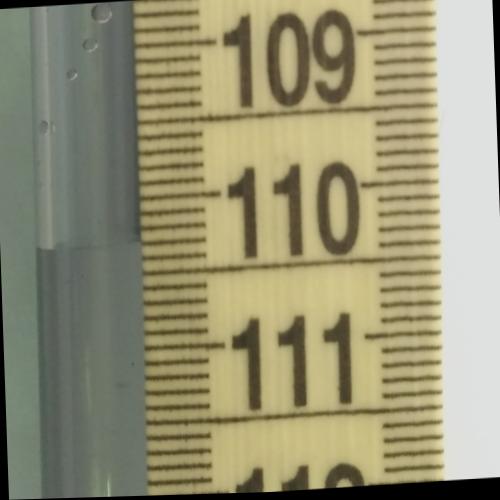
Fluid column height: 110.3 cm